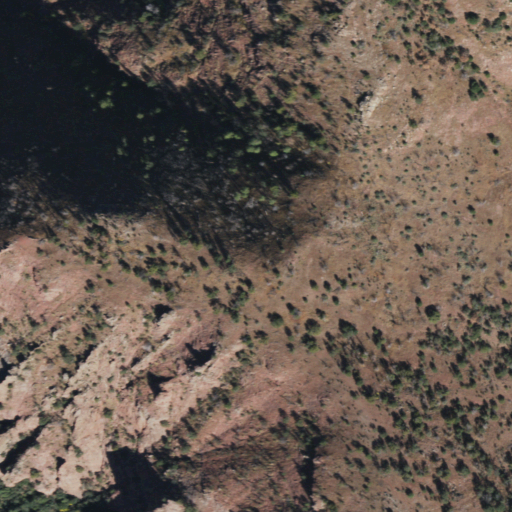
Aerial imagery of mountain in Arizona named Sissy Point containing evergreen forest, shrub, and grassland